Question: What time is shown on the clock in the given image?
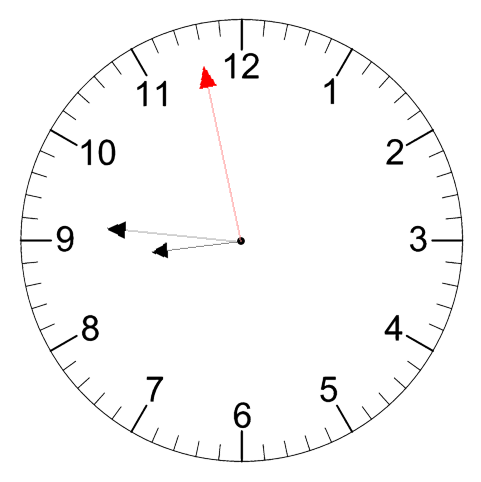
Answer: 08:45:58